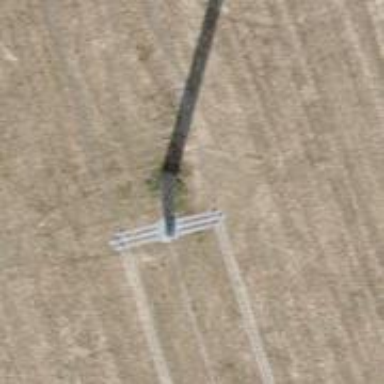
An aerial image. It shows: Concrete power pole.